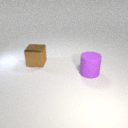
large purple rubber cylinder in front of large brown metal cube